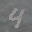
Label: 4